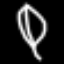
Label: leaf